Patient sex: F
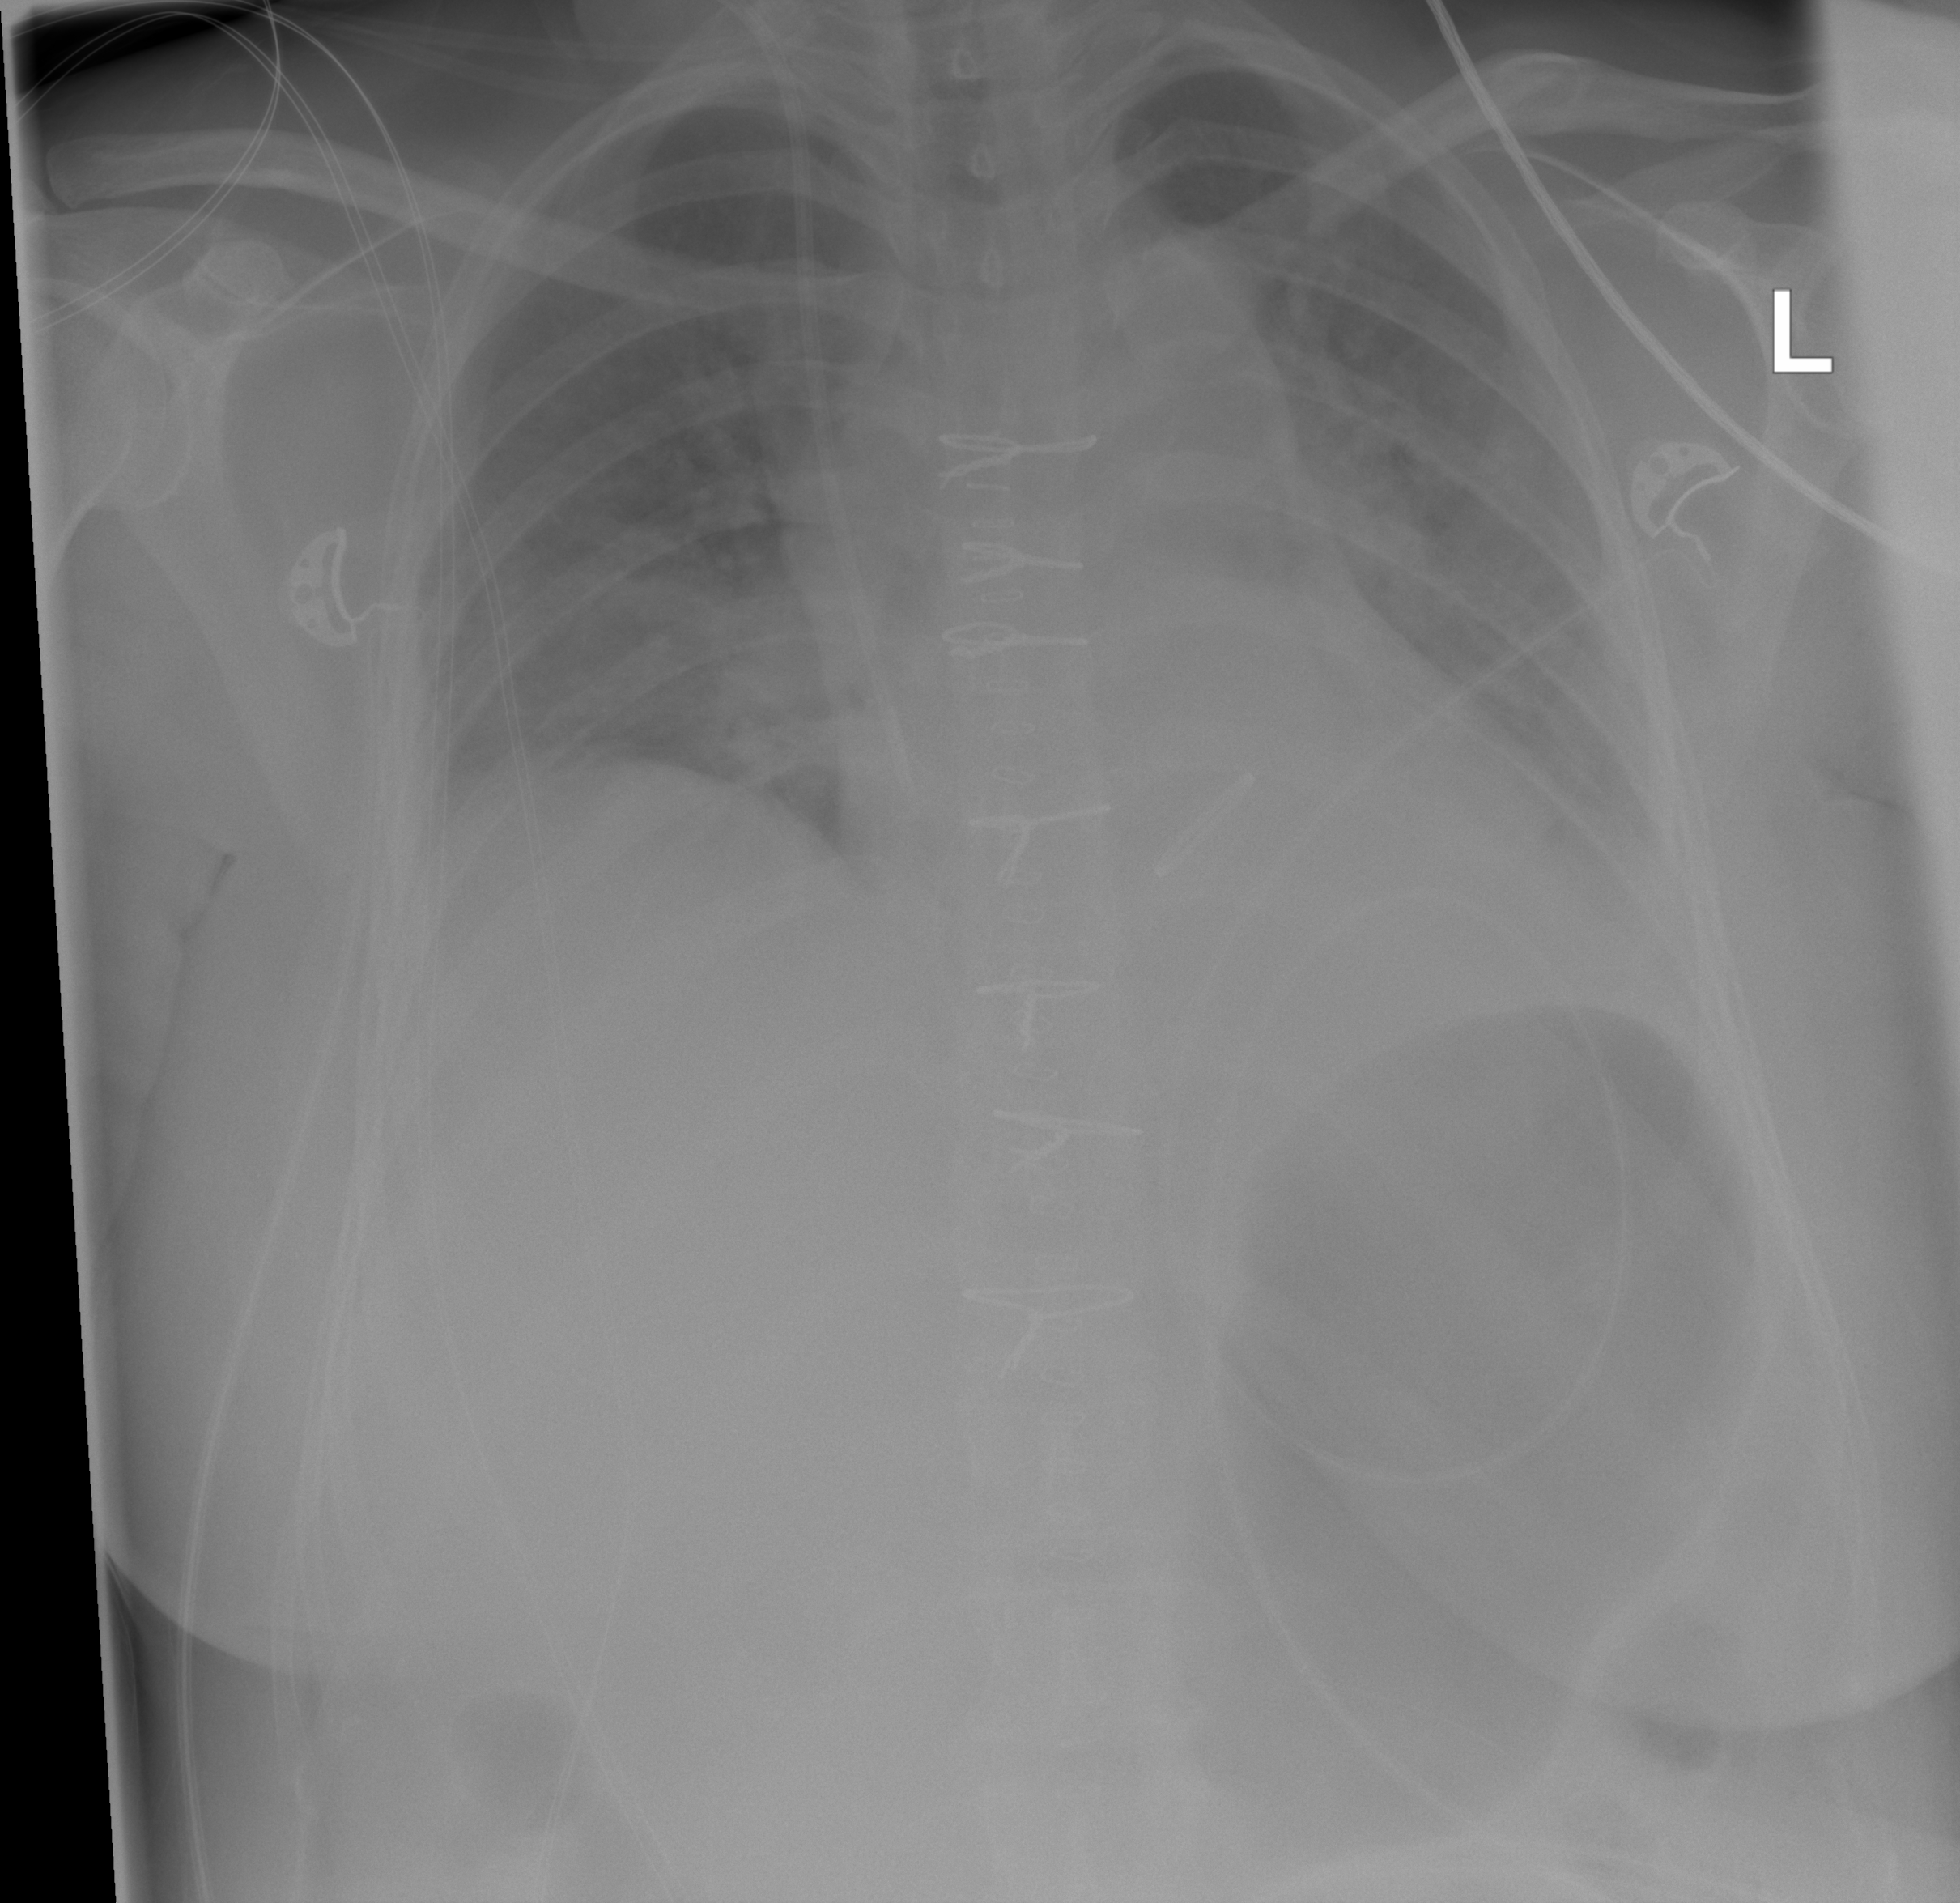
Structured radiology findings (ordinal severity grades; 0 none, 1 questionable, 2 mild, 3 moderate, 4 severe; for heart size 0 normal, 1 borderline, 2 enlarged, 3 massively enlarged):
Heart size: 1
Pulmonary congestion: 2
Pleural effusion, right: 2
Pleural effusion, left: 2
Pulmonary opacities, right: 0
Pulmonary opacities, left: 0
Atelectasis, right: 2
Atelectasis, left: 2